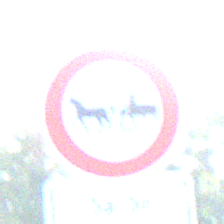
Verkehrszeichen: VerbotGespannfuhrwerke
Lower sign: ZeitangabenMitBeschraenkungAufWochentage9
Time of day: MorningAfternoon
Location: Outdoor (Urban)
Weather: Clear
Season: NotSpecified
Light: Natural